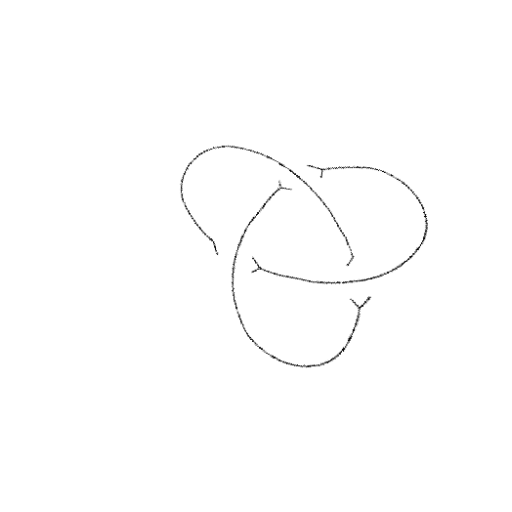
Crossing number: 3